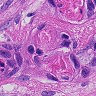
Metastatic tissue present: yes